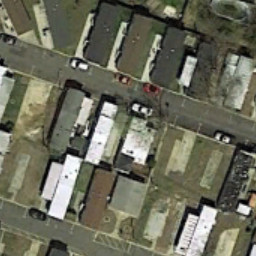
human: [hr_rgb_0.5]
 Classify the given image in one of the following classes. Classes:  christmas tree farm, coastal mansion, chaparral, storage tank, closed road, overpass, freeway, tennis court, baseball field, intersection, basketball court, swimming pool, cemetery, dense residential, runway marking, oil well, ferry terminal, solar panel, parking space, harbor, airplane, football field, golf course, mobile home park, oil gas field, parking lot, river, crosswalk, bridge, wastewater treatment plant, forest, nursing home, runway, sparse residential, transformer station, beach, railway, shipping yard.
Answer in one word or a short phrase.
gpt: mobile home park